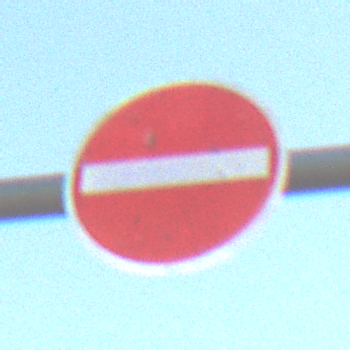
Verkehrszeichen: VerbotDerEinfahrt
Umgebung: Outdoor, Urban
Tageszeit: SunriseSunset
Wetter: Clear
Licht: Natural
Jahreszeit: NotSpecified
Kontrast: MediumContrast